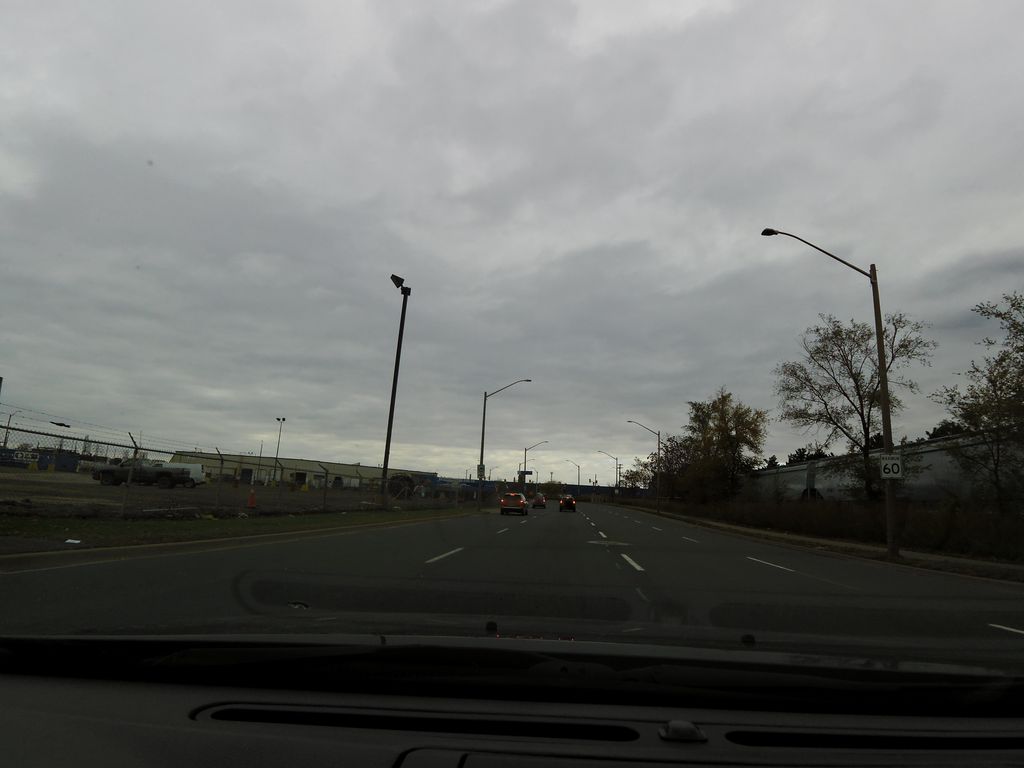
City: hamilton